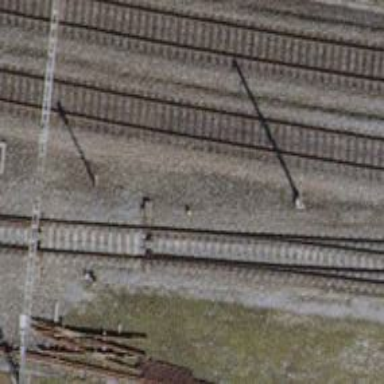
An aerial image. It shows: Single-track electrified railway siding with contact line for service.